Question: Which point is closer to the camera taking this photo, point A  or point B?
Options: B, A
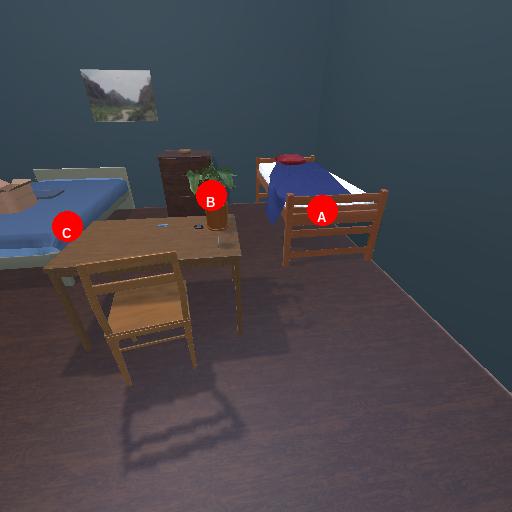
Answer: B